Question: I am creating a messaging app for iPhone.
I want the user to have the capability of entering a newline while pressing return.
But I am having trouble putting a UITextview inside the toolbar item.
I have seen the same with UITextView.
When return key is pressed i want to get the new line in UITextField.Is this possible.
Please help
Thanks in advance.
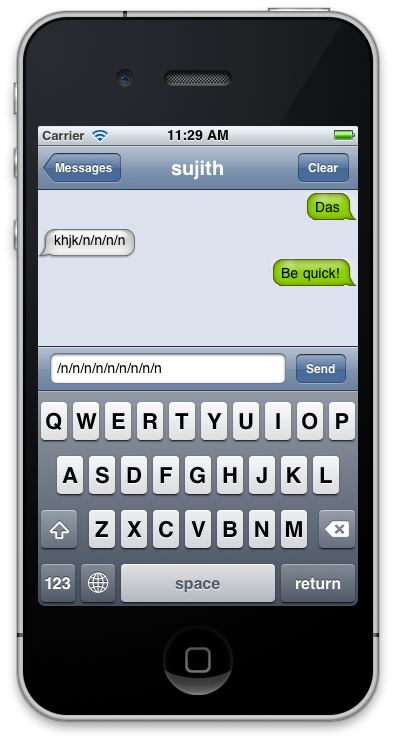
Answer: You can't add it using IB but you can do it programmatically. You will need to set its 'contentInset' so that the text content is not pushed up on editing because the content will become invisible due to the text view's constrained size. I have added that in the example code below.
### Example Code
'''
UITextView * textView = [[[UITextView alloc] initWithFrame:CGRectMake(0, 0, 100, 32)] autorelease];
textView.contentInset = UIEdgeInsetsMake(0, 0, 0, 0);
UIBarButtonItem * barItem = [[[UIBarButtonItem alloc] initWithCustomView:textView] autorelease];
self.toolbar.items = [NSArray arrayWithObject:barItem];
'''